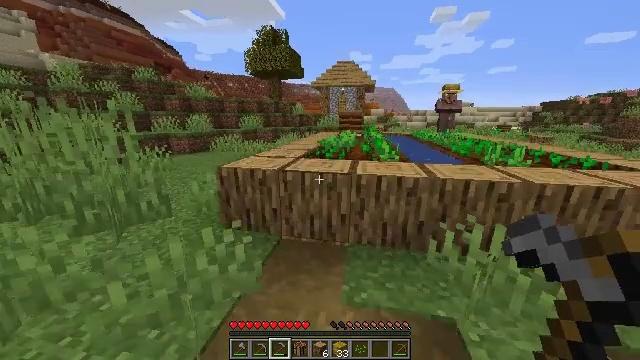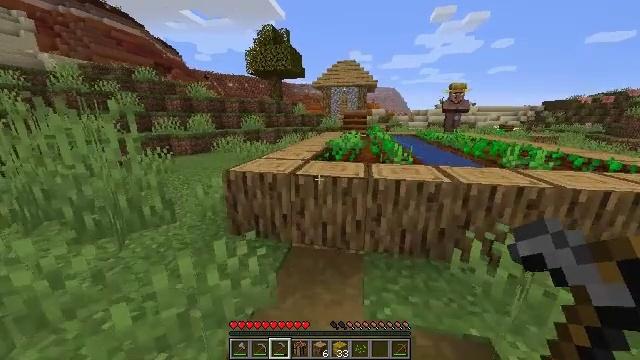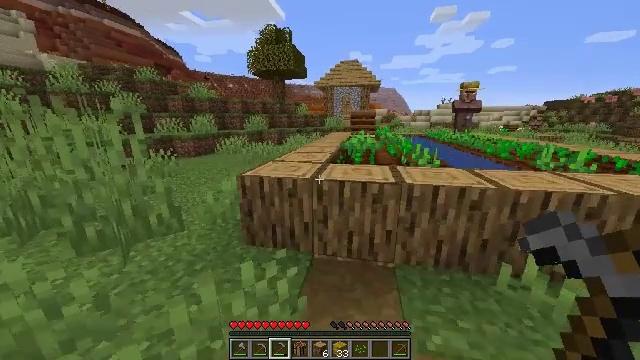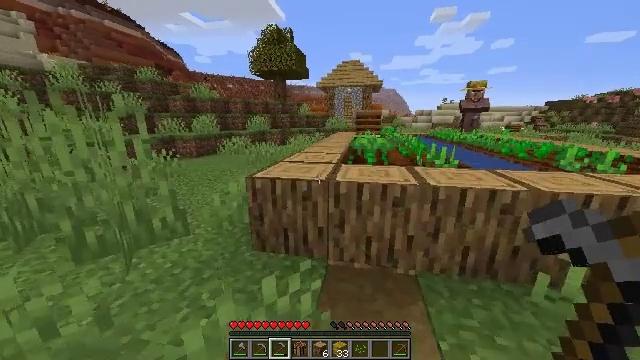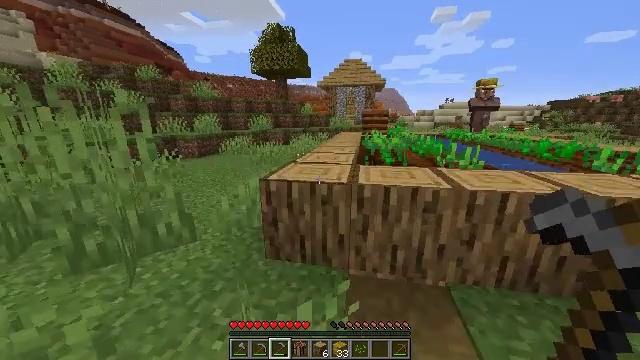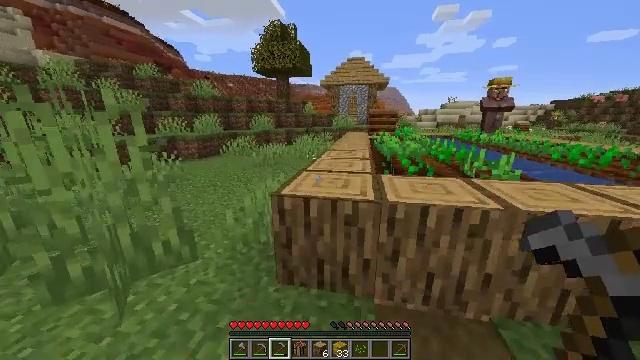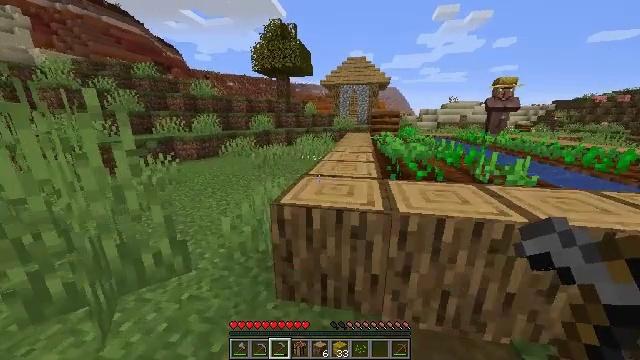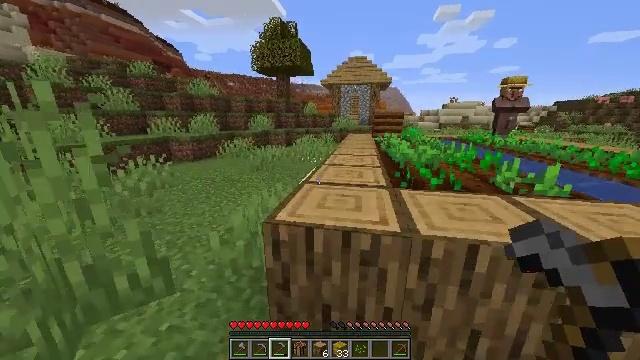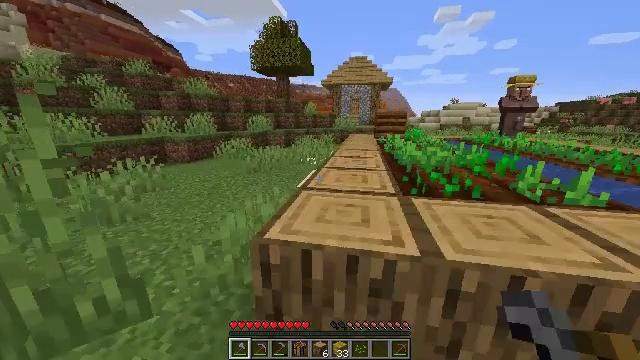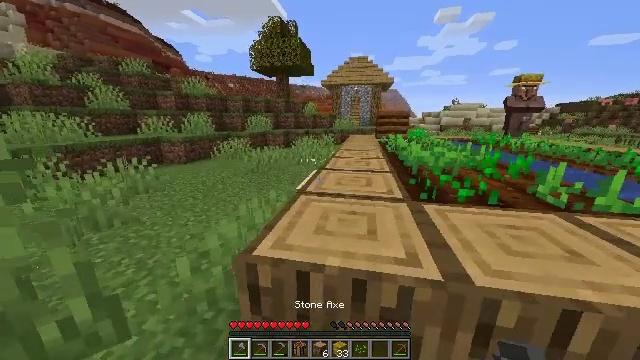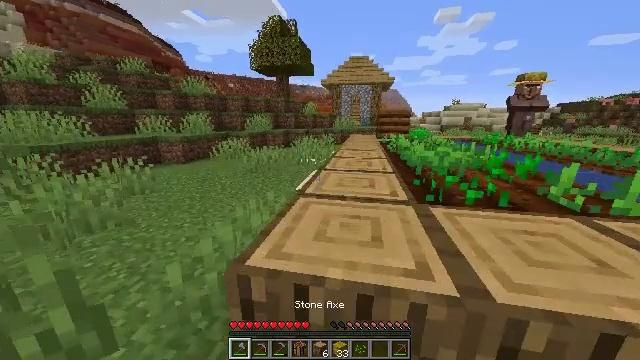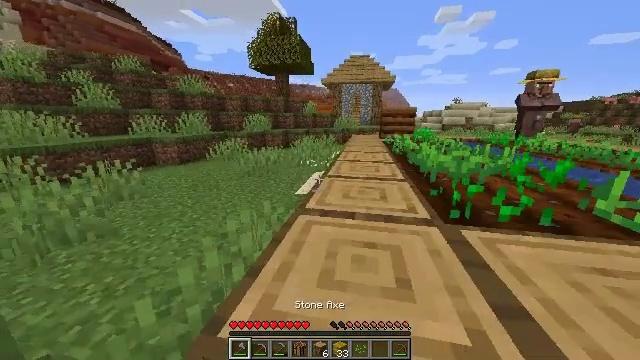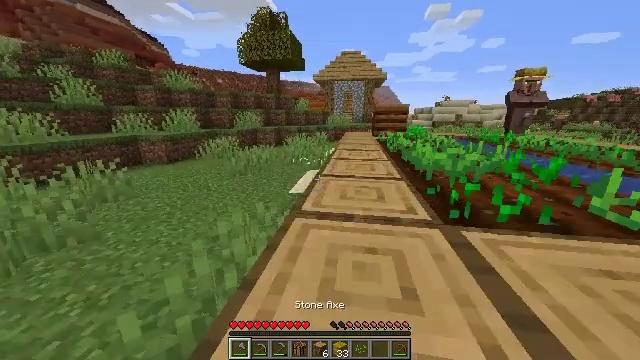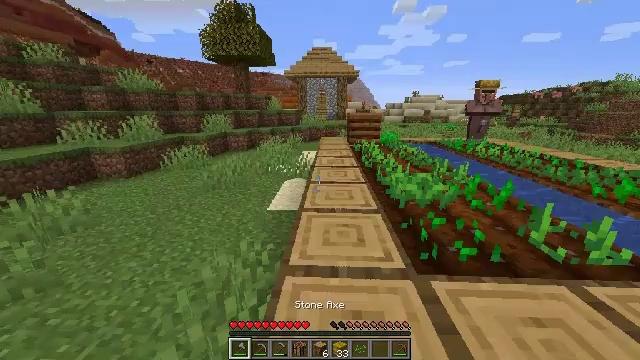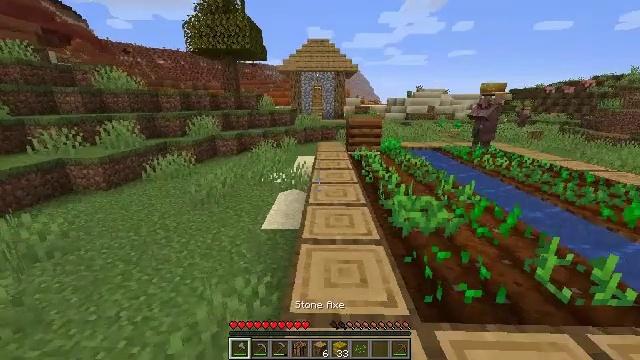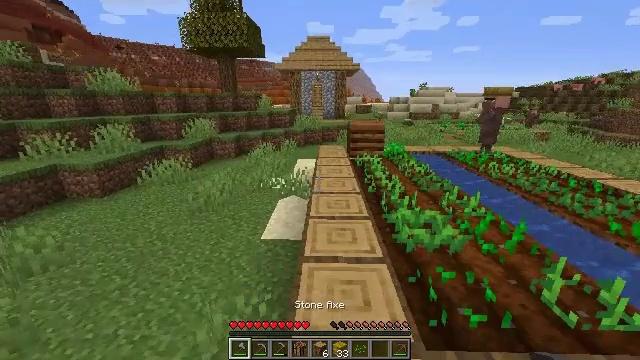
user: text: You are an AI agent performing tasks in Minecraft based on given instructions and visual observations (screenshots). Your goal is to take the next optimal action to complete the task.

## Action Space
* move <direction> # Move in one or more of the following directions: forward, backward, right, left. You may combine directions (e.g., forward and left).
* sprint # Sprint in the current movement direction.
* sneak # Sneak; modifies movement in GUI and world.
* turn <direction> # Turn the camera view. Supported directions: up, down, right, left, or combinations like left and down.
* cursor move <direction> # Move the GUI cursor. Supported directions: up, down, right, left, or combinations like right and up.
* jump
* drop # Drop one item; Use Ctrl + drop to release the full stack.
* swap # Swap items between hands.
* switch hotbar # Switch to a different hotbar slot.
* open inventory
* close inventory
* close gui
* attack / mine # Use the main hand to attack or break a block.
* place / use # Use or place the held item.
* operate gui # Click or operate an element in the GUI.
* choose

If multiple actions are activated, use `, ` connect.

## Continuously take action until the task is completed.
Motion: motion action
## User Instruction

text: Break the composter to recycle it.
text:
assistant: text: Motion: move forward and move left, sprint
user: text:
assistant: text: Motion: move forward and move left, sprint
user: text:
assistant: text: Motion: move forward and move left, sprint
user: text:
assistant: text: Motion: move forward and move left
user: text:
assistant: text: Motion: move forward
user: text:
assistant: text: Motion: move forward
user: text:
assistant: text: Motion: move forward
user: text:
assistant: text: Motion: move forward, switch to hotbar 1
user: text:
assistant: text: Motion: move forward, switch to hotbar 1
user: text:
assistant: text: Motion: move forward, switch to hotbar 1
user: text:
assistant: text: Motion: move forward
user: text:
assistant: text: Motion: move forward, turn right, jump
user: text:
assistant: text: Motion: move forward, turn right and down, jump
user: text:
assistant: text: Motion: move forward, turn right, jump
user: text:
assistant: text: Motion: move forward, jump
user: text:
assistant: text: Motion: move forward, sprint, jump
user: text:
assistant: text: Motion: move forward, sprint, jump
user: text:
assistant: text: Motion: move forward, sprint, jump
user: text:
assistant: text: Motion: move forward, sprint, jump
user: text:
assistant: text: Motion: move forward, sprint, jump
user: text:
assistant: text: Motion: move forward, sprint
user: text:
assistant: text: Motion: move forward, sprint, turn right
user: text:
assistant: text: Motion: move forward, sprint, turn right
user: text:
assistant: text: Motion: move forward, sprint
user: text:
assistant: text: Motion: move forward, sprint, turn right
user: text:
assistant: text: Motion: move forward, sprint, turn right
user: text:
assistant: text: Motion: move forward, sprint
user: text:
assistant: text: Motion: move forward
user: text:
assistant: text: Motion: move forward
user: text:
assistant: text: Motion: move forward, turn right and down